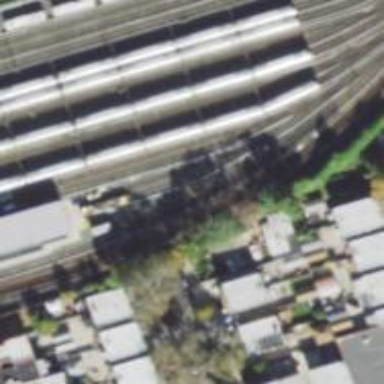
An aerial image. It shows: Yard used for servicing electrified rail. The rail is electrified from the top.